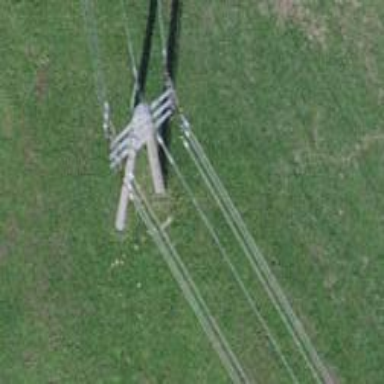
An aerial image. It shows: Three power lines with cables.